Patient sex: M
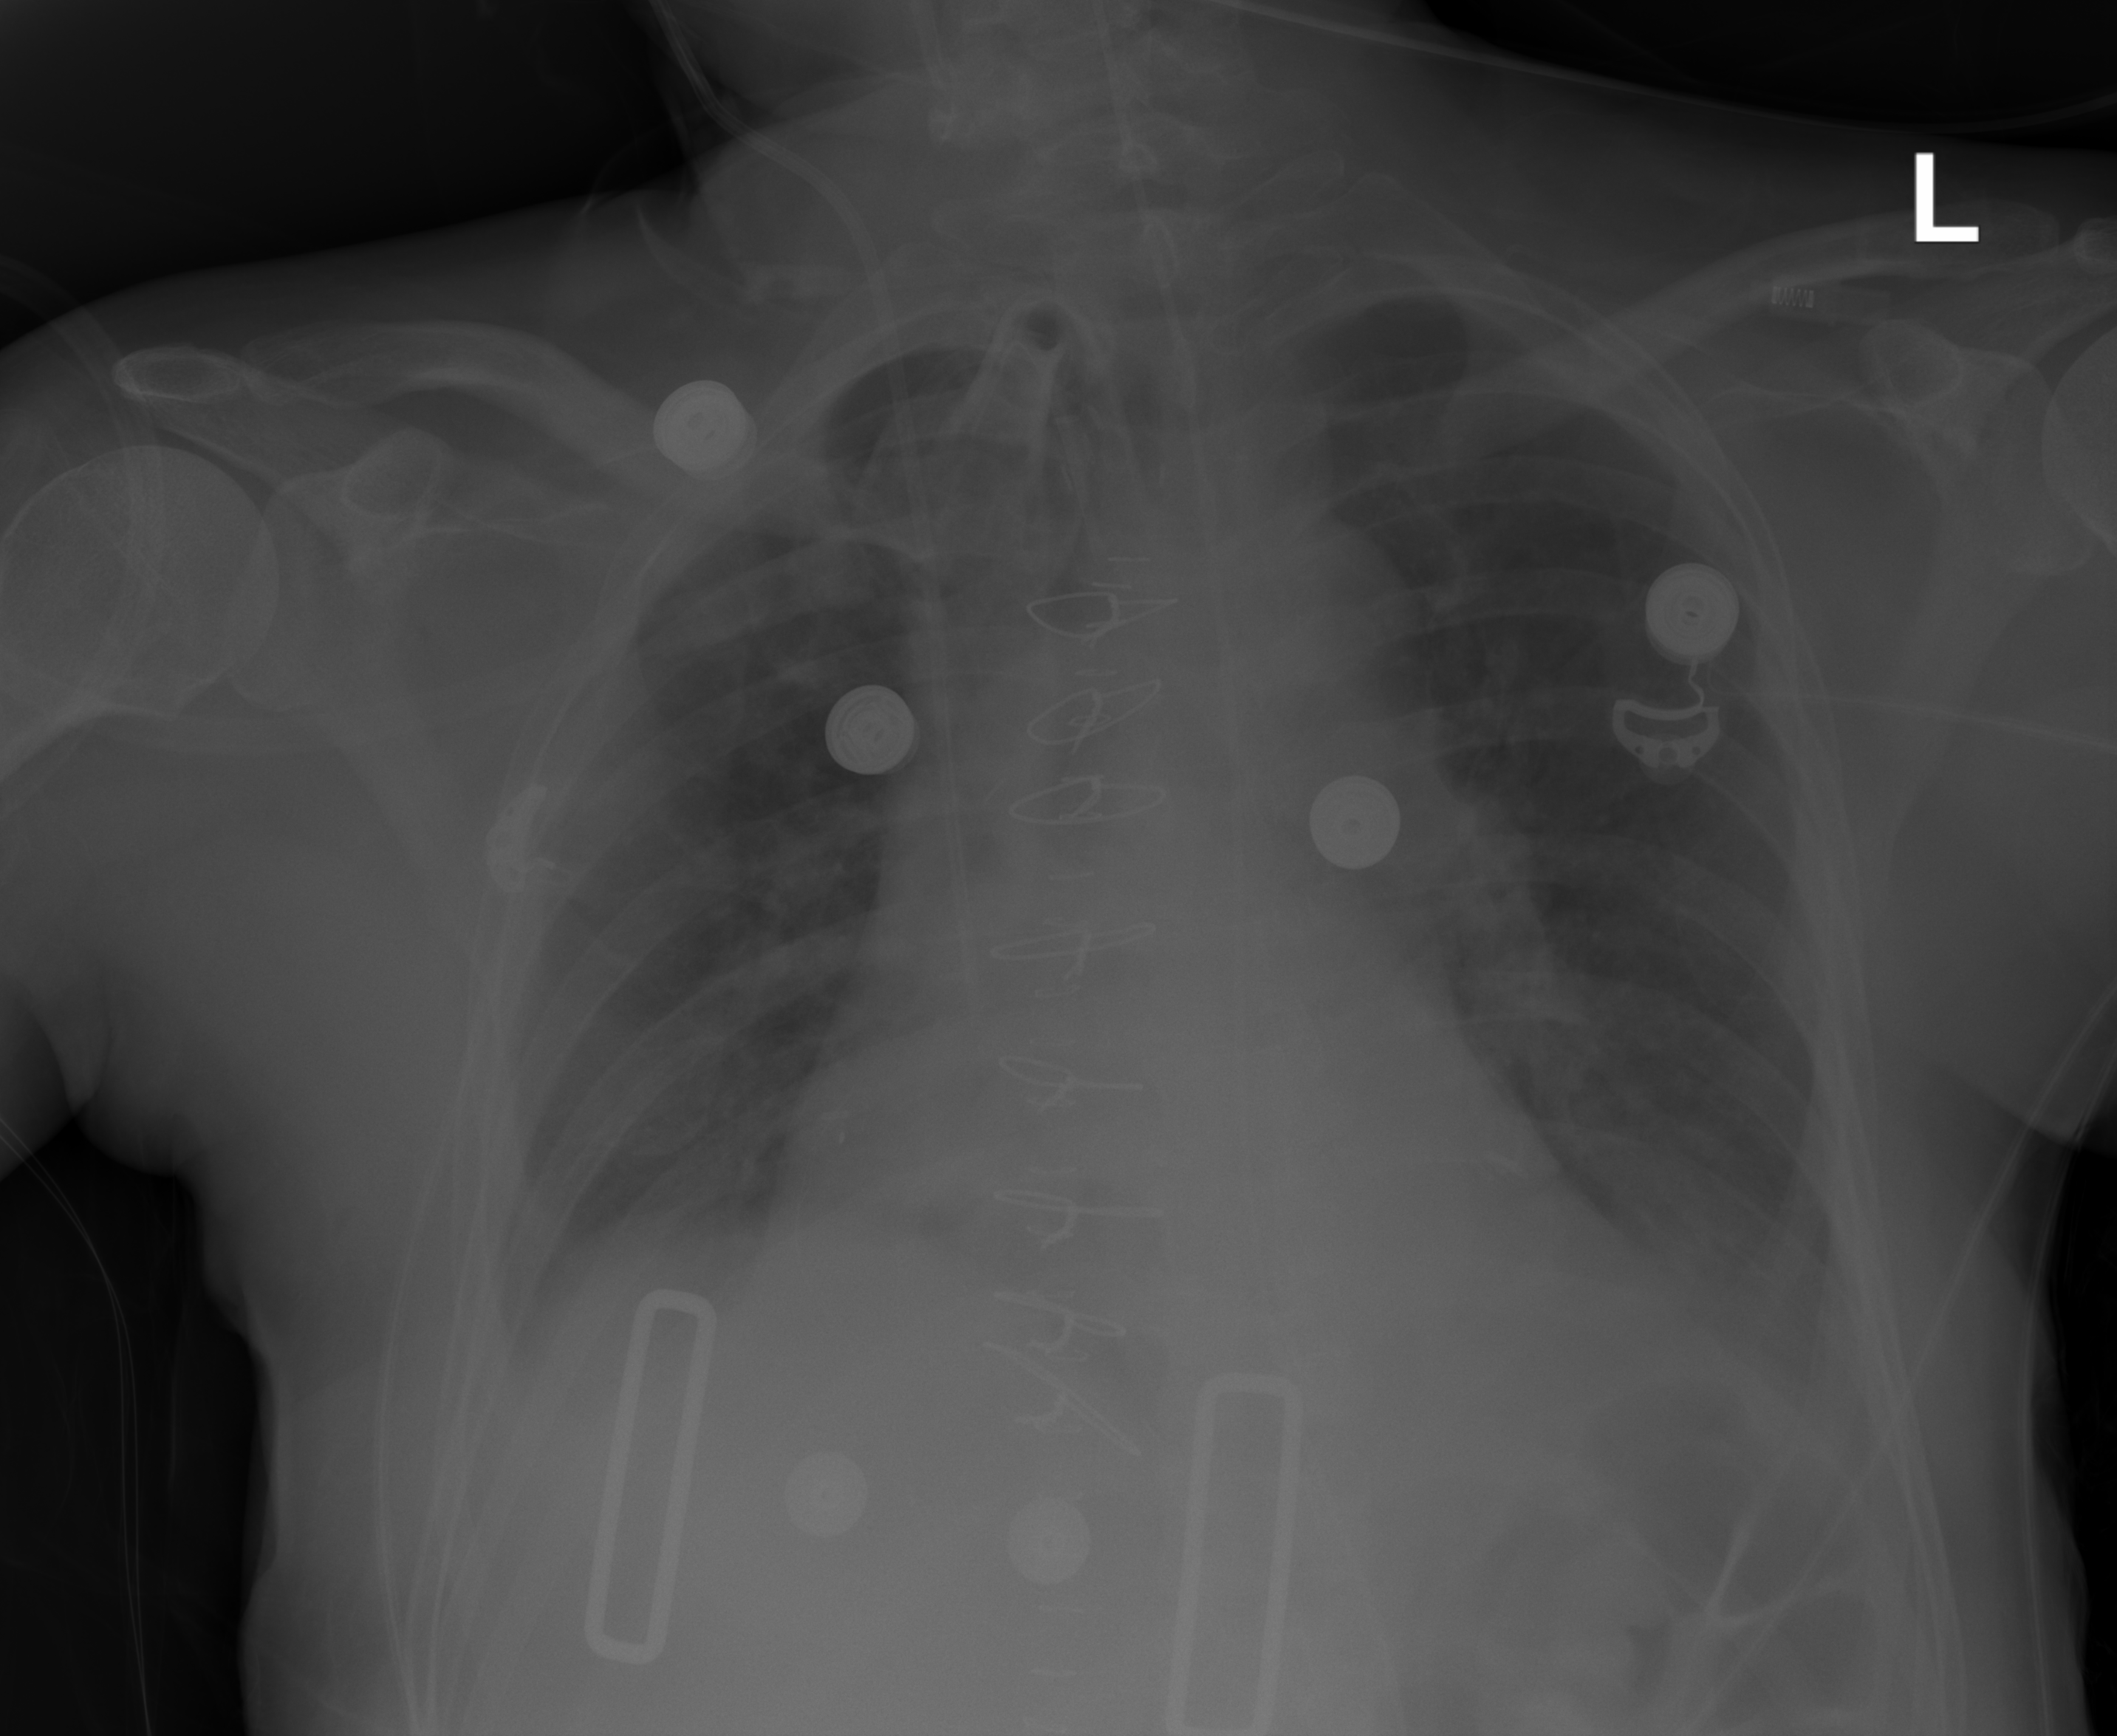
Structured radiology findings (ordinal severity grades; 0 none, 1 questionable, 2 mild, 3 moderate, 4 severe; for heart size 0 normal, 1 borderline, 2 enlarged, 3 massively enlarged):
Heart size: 1
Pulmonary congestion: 2
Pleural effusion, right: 2
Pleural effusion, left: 2
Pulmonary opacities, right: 0
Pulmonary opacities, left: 1
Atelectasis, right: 2
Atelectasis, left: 2